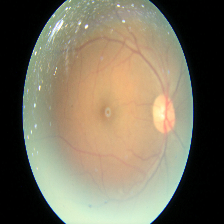
Diabetic retinopathy grade: Moderate